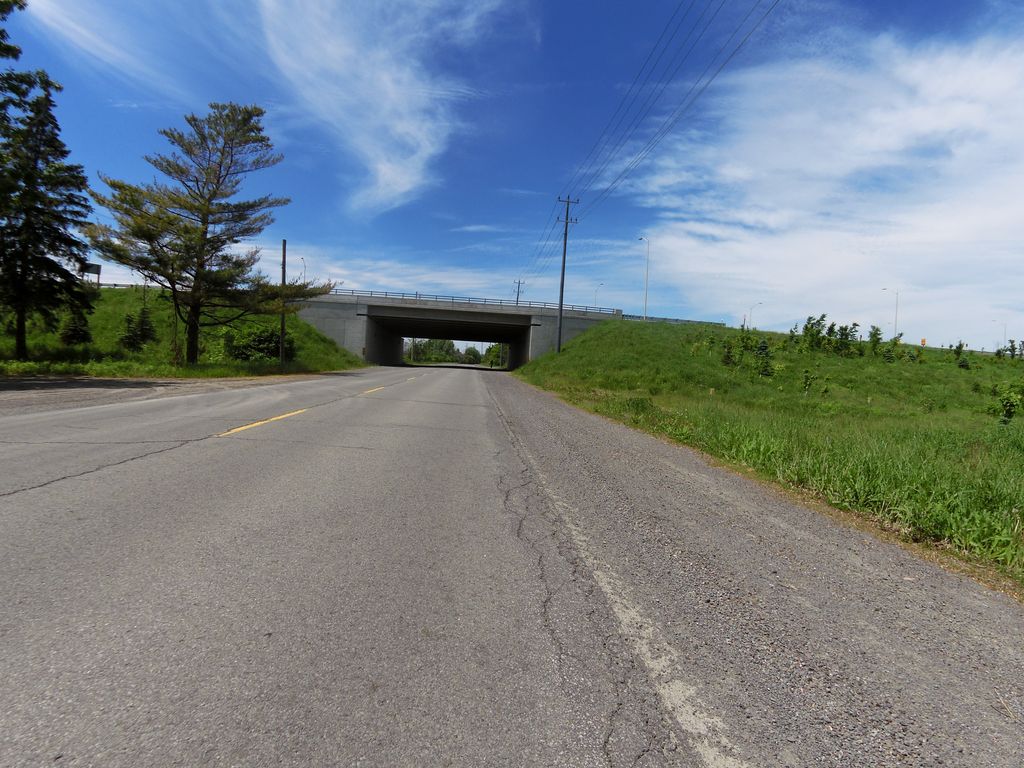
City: ottawa-gatineau